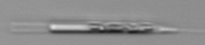
Label: Rhizosolenia